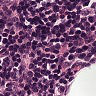
Metastatic tissue present: no